Field crop: tomato
Growth stage: 1
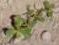
Species: portulaca